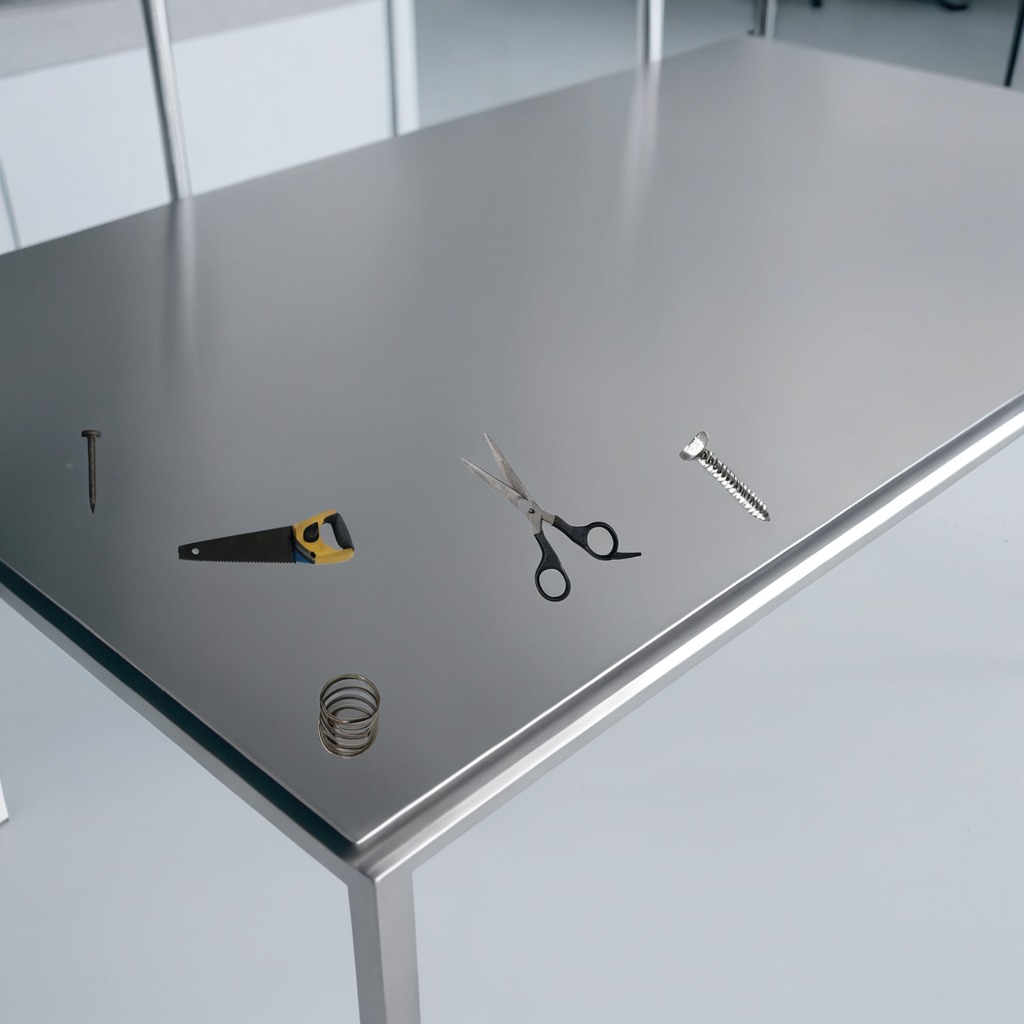
A metal machine screw, an iron nail, a coiled metal spring, a handheld metal saw, and a pair of scissors are lying on the stainless steel table.